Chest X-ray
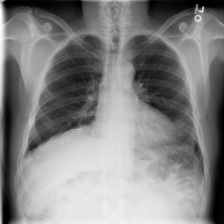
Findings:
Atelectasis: negative
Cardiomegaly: negative
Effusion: negative
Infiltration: negative
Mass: negative
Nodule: positive
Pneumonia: negative
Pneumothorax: negative
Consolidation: negative
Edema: negative
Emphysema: negative
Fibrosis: negative
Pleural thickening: negative
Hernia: negative